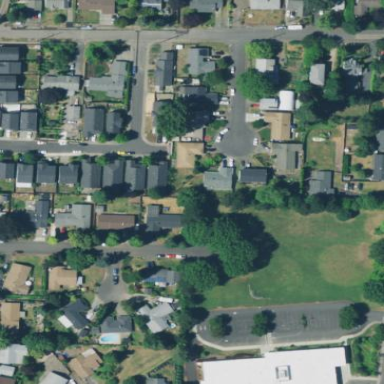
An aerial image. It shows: Residential area consisting of single-family homes.